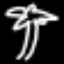
Label: palm tree